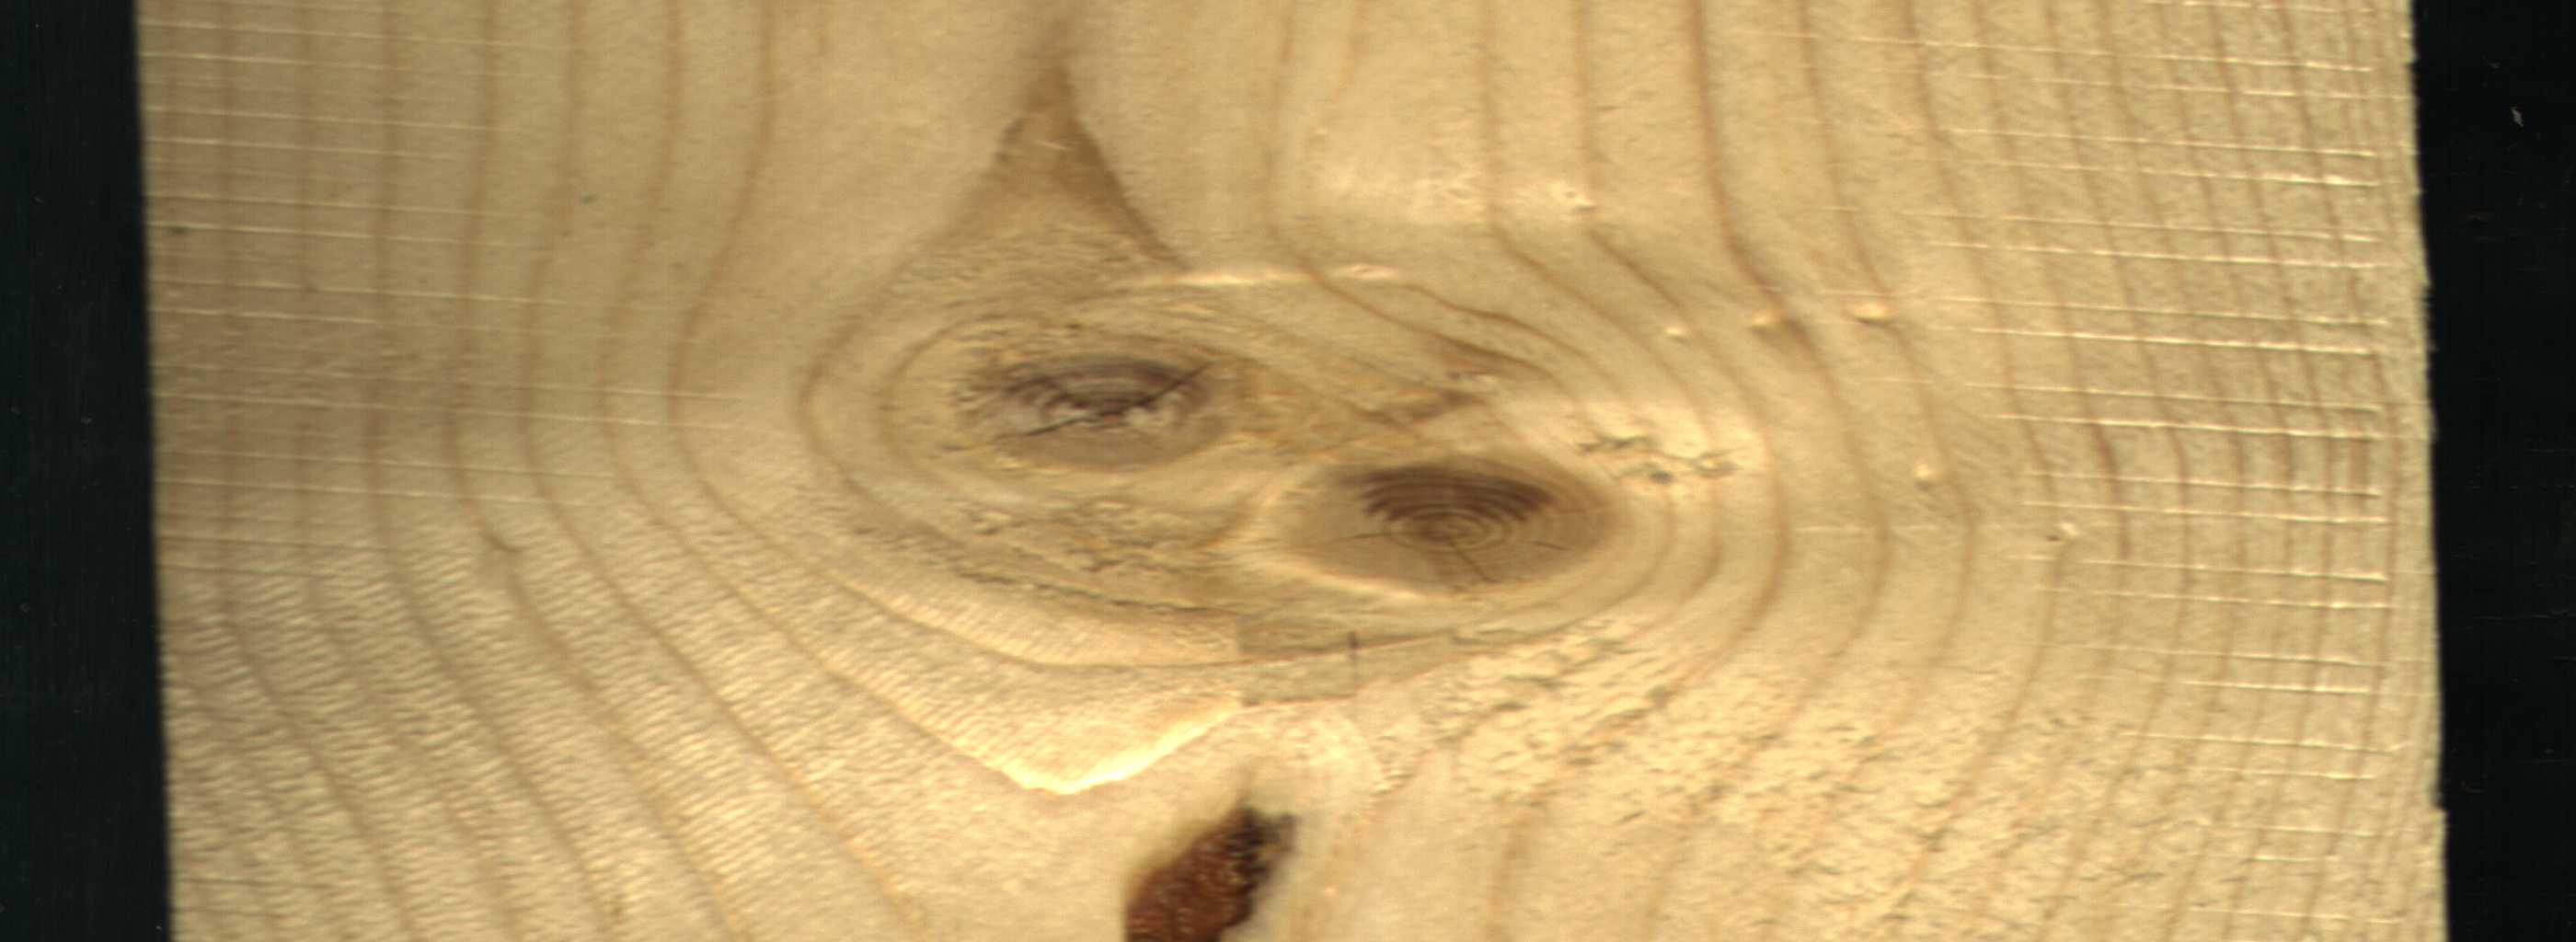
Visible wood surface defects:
resin
knot_with_crack
Live_Knot